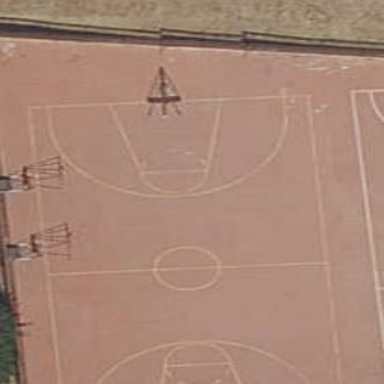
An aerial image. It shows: Concrete basketball pitch for leisure land.